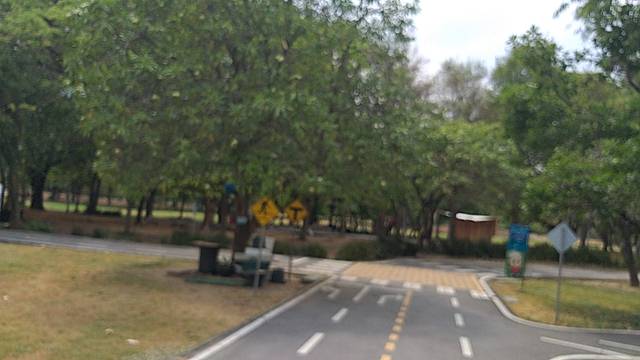
Region: Thailand
Coordinates: 13.811, 100.553